Breast ultrasound image
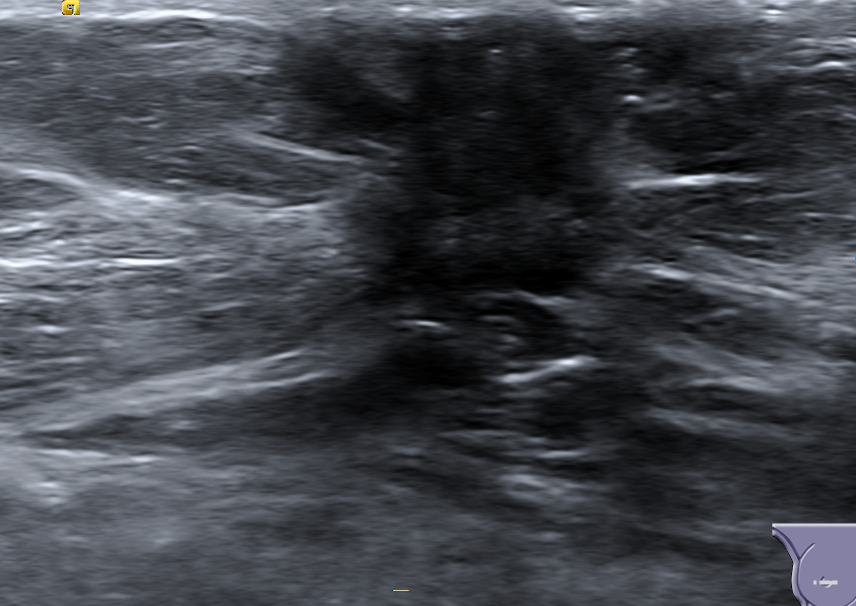
Diagnosis: malignant